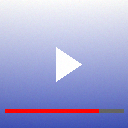
Screen state: on